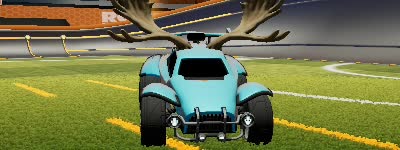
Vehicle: octane